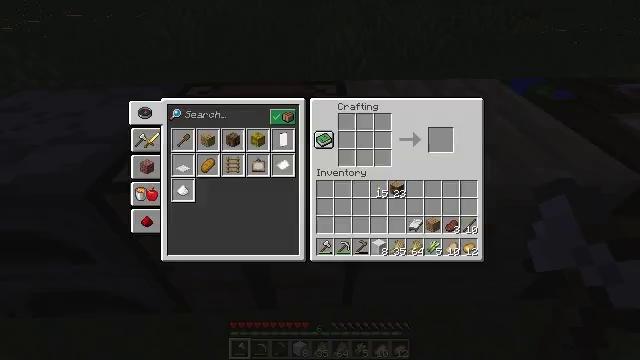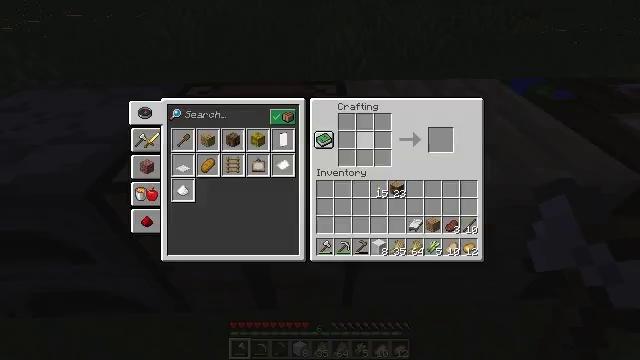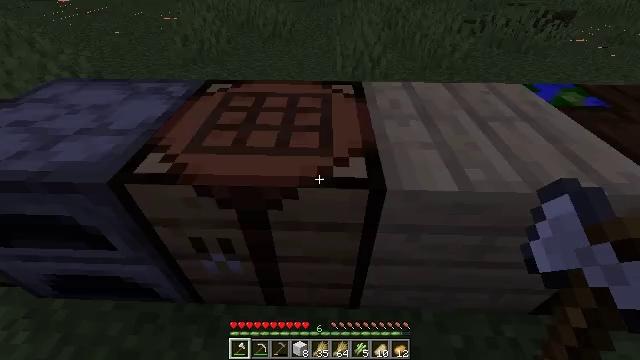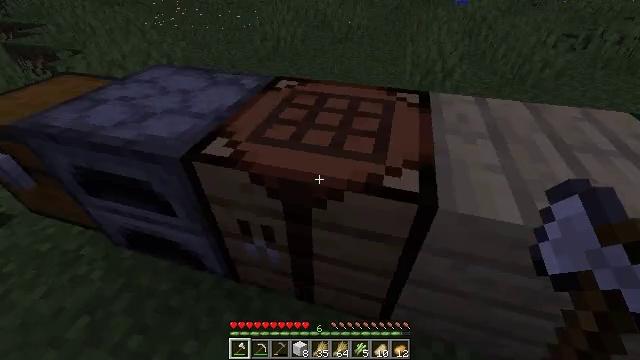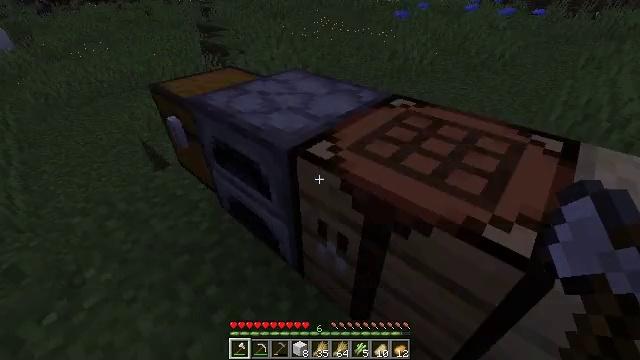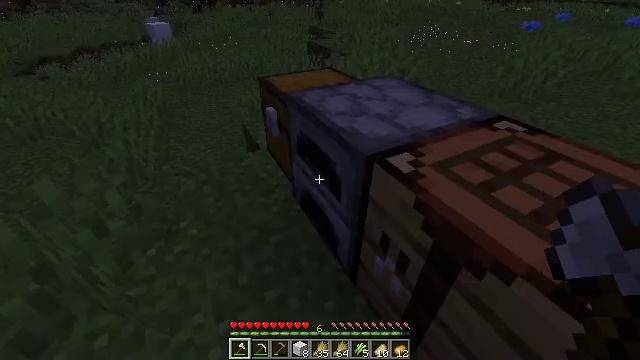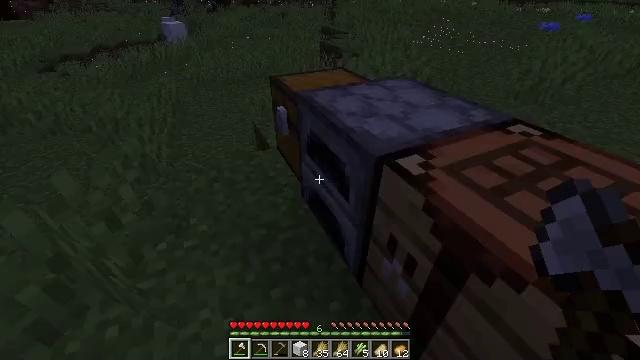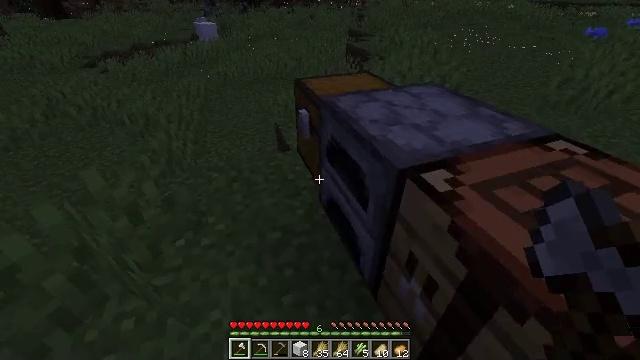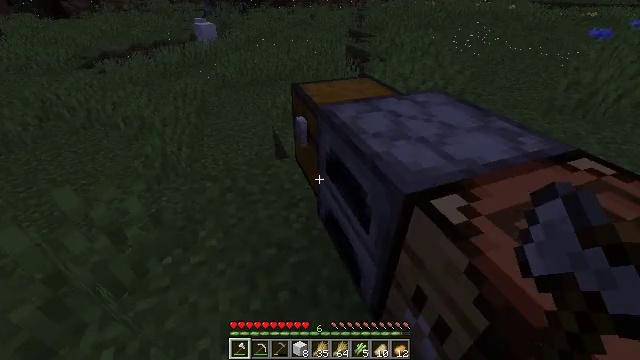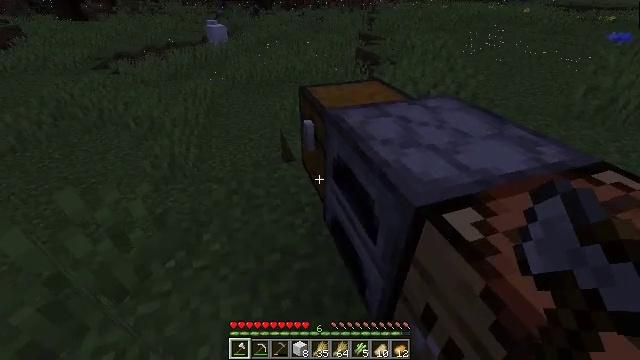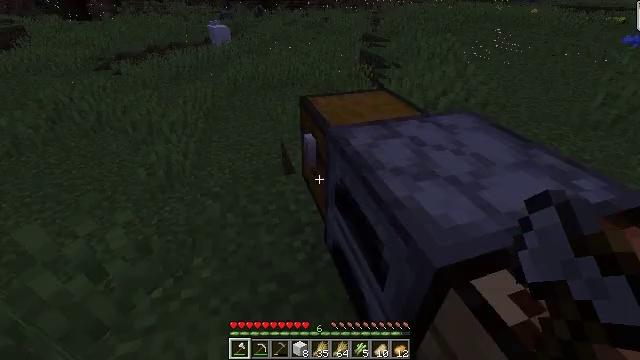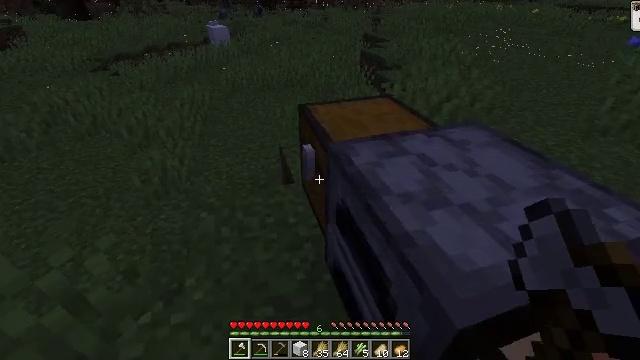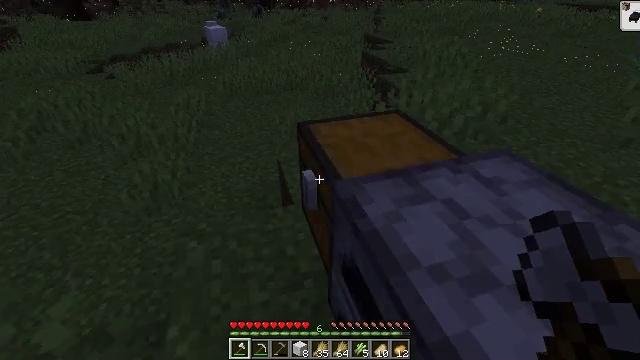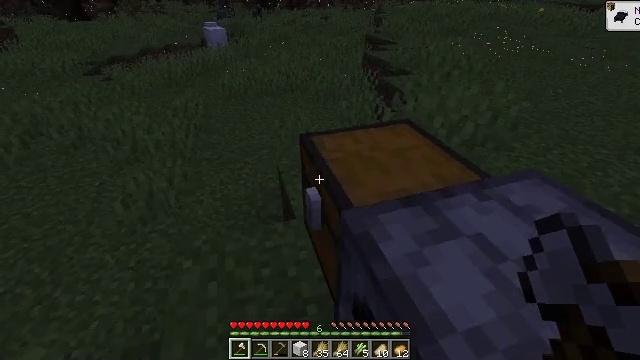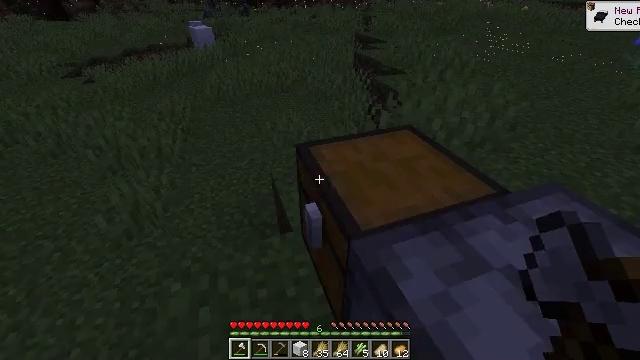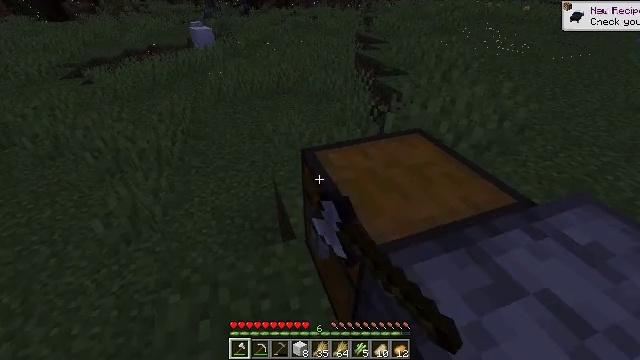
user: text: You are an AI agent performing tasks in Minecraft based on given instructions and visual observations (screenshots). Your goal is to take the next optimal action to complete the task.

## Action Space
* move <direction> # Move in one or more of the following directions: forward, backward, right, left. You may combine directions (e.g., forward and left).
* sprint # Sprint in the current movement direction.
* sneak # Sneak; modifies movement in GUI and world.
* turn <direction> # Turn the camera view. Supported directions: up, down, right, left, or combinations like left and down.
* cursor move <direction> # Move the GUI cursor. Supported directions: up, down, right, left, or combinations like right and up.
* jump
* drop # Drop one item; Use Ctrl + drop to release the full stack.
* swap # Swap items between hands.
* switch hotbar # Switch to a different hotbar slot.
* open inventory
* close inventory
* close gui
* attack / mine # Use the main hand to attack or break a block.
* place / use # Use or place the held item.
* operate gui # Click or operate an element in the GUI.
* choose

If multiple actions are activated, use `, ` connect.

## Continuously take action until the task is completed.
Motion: motion action
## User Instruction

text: Mine the birch planks.
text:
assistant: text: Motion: cursor move left, open gui
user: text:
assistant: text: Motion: cursor move left
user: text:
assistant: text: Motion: turn left, close gui
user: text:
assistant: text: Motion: turn left and up
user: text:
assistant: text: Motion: turn left
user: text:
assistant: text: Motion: turn left
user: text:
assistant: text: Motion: move forward, turn left
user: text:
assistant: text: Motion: move forward
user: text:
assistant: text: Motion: move forward, turn left
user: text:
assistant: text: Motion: move forward
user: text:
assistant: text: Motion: move forward
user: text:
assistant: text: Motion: move forward
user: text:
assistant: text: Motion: move forward
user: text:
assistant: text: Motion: turn right, use / place
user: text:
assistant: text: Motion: use / place
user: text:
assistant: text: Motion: use / place
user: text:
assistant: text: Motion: no_op
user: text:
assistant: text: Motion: turn right and down
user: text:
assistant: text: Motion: cursor move right and down, open gui
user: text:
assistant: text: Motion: cursor move left and up
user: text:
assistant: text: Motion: no_op
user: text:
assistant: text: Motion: no_op
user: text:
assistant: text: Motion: no_op
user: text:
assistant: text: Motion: no_op
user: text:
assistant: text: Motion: cursor move up
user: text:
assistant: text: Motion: no_op
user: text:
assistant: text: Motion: no_op
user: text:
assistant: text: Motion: no_op
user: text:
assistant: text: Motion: no_op
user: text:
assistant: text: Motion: no_op